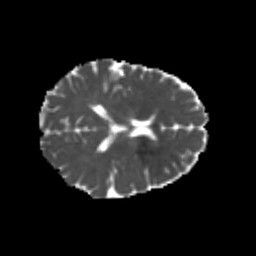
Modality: MD
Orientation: axial
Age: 21
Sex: female
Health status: healthy
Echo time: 0.074 s